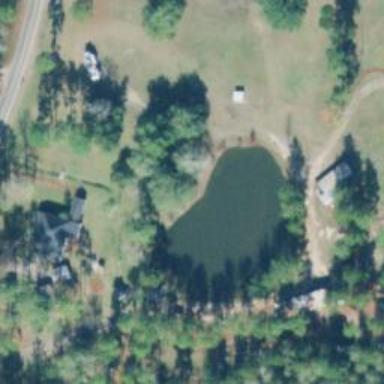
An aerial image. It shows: Pond with natural water.